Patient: sex F, age 47
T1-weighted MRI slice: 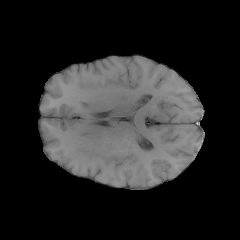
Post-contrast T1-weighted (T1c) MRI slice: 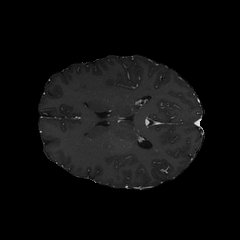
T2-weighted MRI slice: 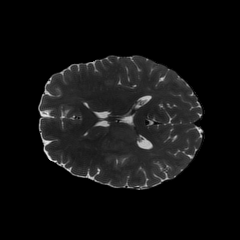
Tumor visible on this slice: yes
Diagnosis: Astrocytoma, IDH-wildtype
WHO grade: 2